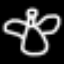
Label: angel